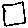
Label: square